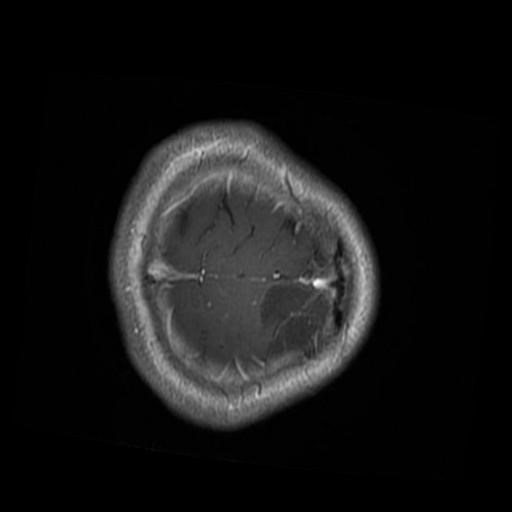
Label: brain_glioma